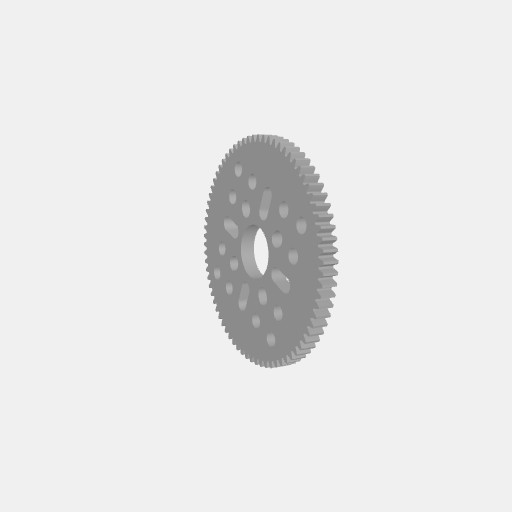
Part: HubMountAcetalGear72T